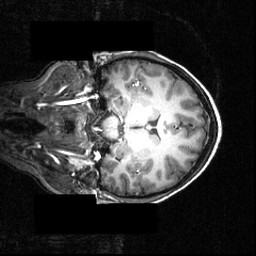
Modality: T1w
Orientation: coronal
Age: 24
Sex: female
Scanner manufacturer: siemens
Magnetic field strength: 3.951 T
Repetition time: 1.5 s
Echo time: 0.00335 s